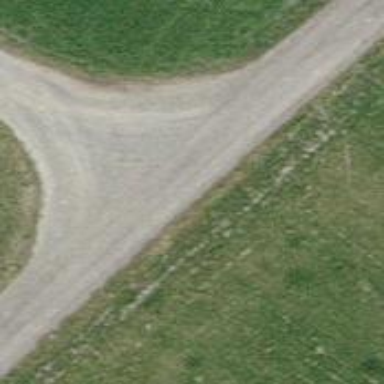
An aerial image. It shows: Agricultural track with grade2 track type suitable for agricultural vehicles.